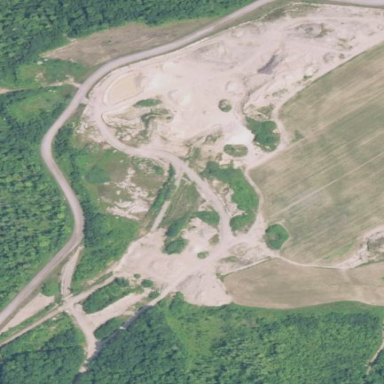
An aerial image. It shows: Industrial area used for quarrying.